Question: I have a textbox in my application and as the picture below shows,
by clicking on show-checkbox the pin edittext type must be changed to password
and any existing character in the box must be transformed to *.

I know we can use xml to define password edittext but as I explained, I need to changed the edittext type programmatically.
I couldn't find any keyword for textbox to change its type to password, any advice.
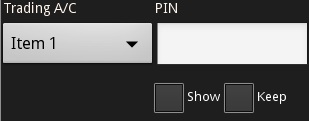
Answer: Store the text of EditText in some temporary variable using
'''
String temporary_stored_text = mEditText.getText().toString.trim();
'''
and then on selection of the Show checkbox change the input type of EditText from Normal to password type using
'''
mEditText.setTransformationMethod(PasswordTransformationMethod.getInstance());
'''
and refill the EditText with the temporary stored value of EditText using
'''
mEditText.setText(temporary_stored_text);
'''
To get it back to normal do nothing,
'''
mEditText.setTransformationMode(null);
'''
and get the Text.